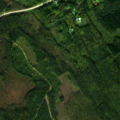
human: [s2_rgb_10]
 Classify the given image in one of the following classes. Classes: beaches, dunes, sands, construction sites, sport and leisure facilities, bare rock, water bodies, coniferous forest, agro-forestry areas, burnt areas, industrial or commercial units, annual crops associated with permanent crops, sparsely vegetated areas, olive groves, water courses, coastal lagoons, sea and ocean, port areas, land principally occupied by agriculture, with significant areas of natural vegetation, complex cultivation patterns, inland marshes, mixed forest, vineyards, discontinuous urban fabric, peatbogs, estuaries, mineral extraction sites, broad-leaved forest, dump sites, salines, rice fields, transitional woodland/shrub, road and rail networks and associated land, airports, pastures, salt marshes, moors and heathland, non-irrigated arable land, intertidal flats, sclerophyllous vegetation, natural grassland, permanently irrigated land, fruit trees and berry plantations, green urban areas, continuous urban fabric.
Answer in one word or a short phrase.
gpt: coniferous forest, mixed forest, transitional woodland/shrub